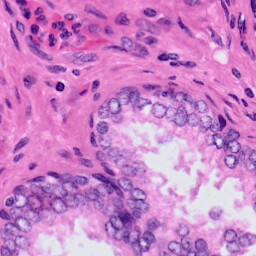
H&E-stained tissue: Prostate